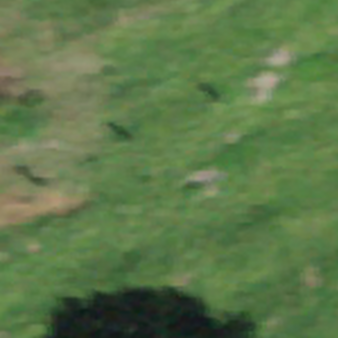
Label: other